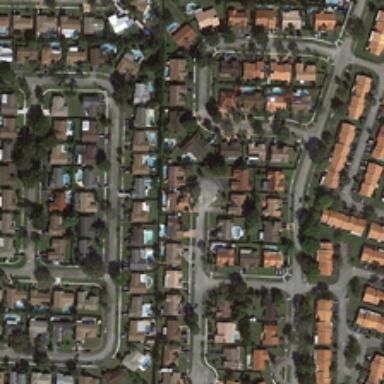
The area is a densely populated area .